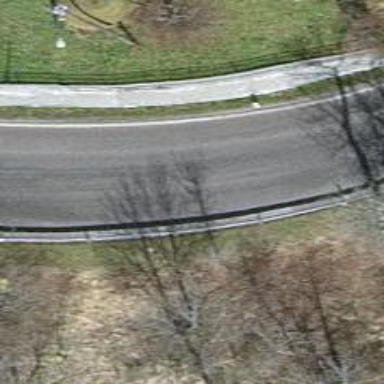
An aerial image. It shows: Tertiary road with asphalt surface.